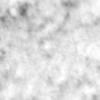
Label: no_change